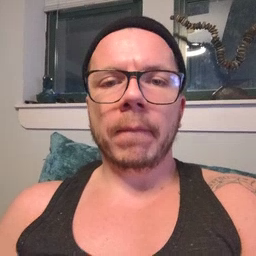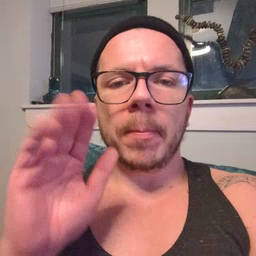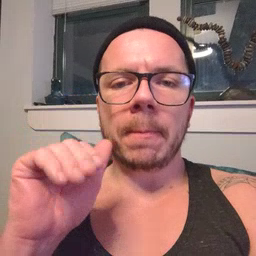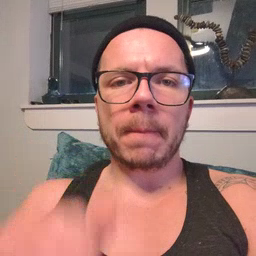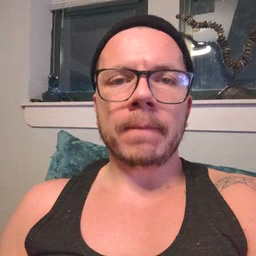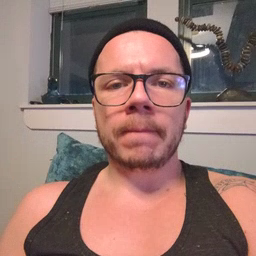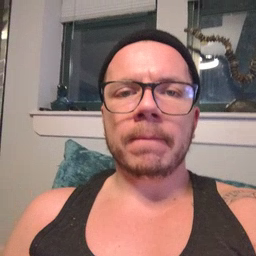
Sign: bye